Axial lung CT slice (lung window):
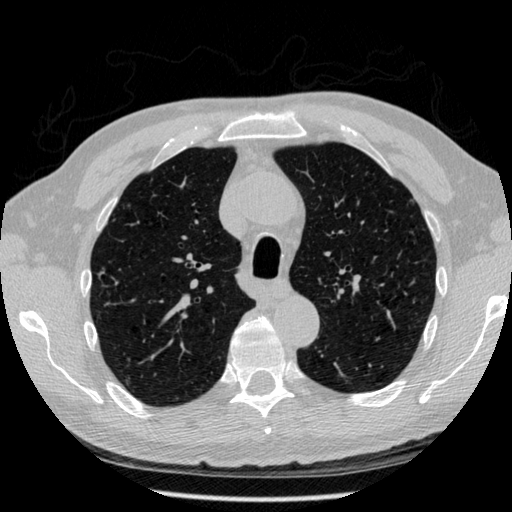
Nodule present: no